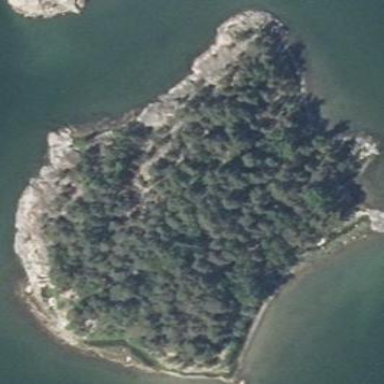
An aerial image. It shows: Islet along the natural coastline.